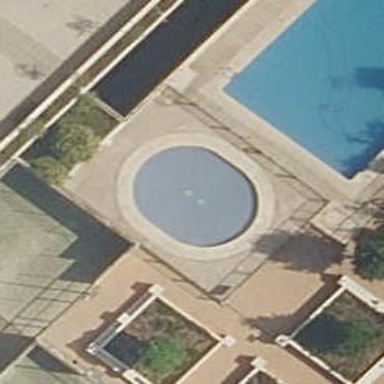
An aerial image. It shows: Swimming pool located in leisure land.